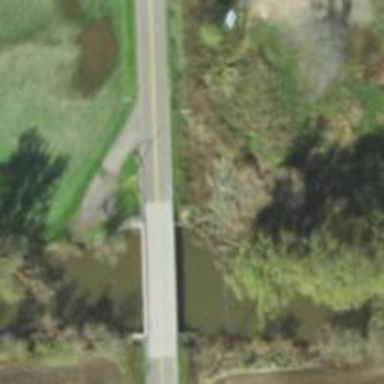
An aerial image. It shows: Tertiary road passing over bridge.